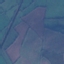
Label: Pasture